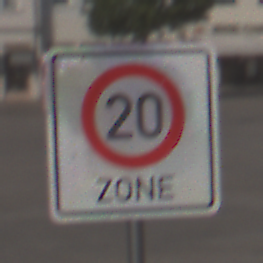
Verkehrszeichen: BeginnZone20
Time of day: MorningAfternoon
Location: Outdoor (Urban)
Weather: Clear
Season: NotSpecified
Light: Natural